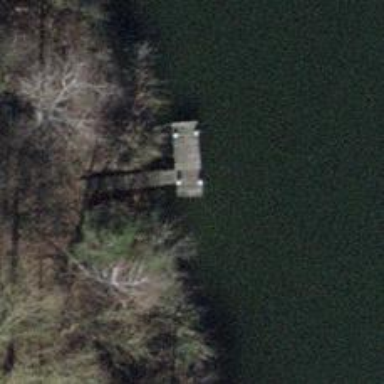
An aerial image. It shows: Man-made pier.